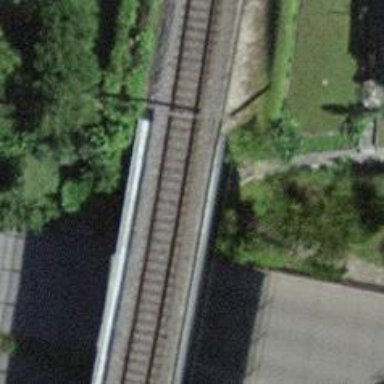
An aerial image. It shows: Railway bridge with electrified contact line. There is one track on the bridge.